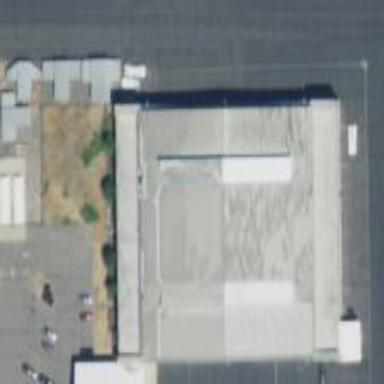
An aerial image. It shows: Hangar building at airport.